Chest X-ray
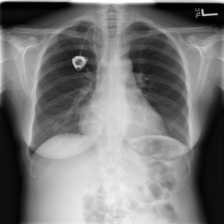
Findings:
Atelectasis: negative
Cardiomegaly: negative
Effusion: negative
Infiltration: negative
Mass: negative
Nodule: negative
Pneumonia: negative
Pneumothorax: negative
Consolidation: negative
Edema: negative
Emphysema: negative
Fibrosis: negative
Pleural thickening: negative
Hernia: negative